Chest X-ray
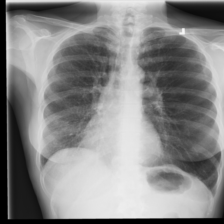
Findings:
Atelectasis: negative
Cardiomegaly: negative
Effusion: negative
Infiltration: negative
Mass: negative
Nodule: negative
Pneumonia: negative
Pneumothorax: negative
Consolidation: negative
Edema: negative
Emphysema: negative
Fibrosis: positive
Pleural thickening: negative
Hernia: negative